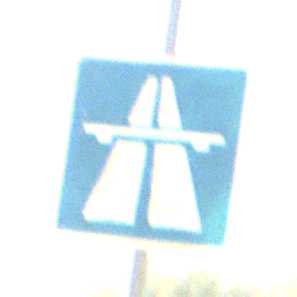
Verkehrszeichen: Autobahn
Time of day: MorningAfternoon
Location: Outdoor (Nature)
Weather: PartlyCloudy
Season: NotSpecified
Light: Natural